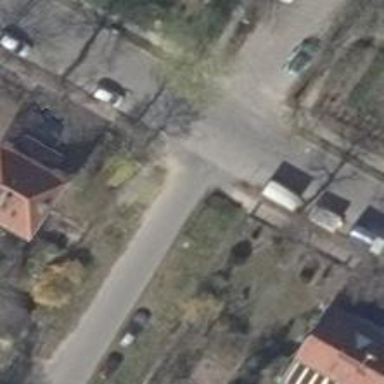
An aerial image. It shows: Sidewalk.